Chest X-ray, PA view. Patient: 49 years old, sex M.
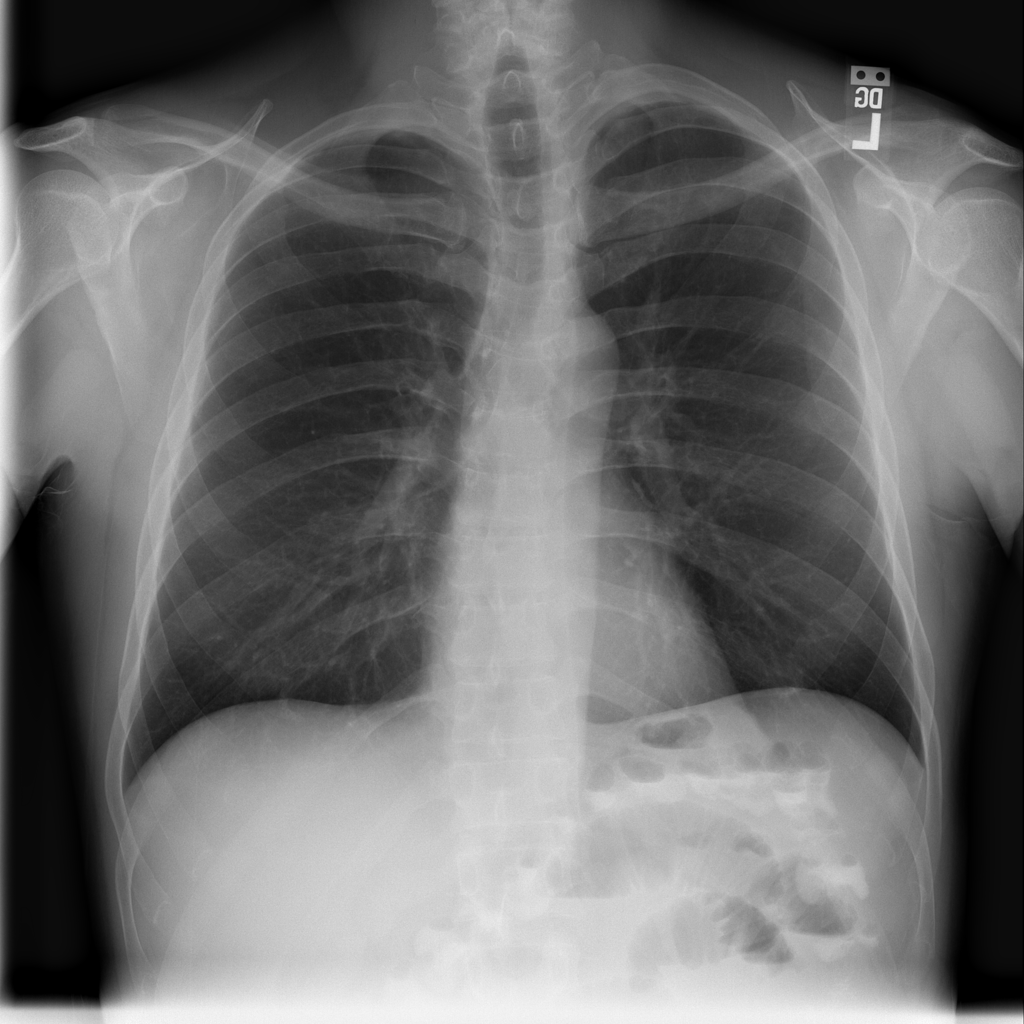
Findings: No Finding